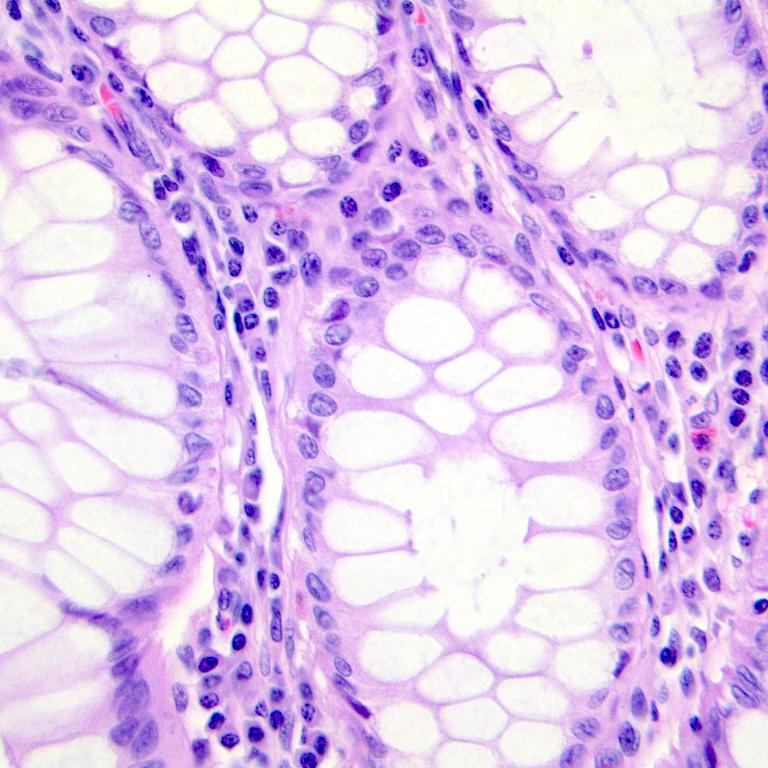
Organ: colon
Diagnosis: benign